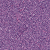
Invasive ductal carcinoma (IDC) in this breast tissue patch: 1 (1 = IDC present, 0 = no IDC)